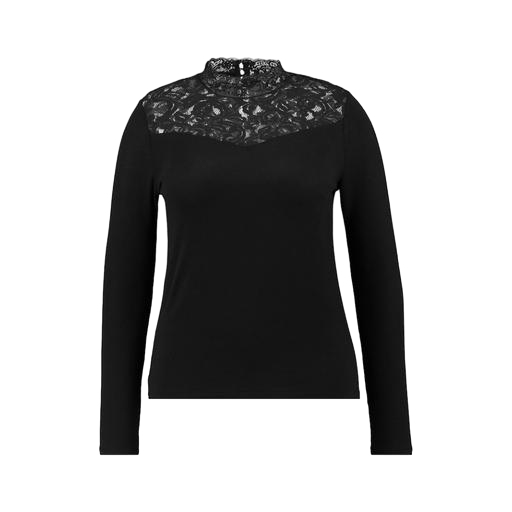
vero moda black high neck blouse, black high neck lace, black plus size lace-yoke jersey t-shirt, white background